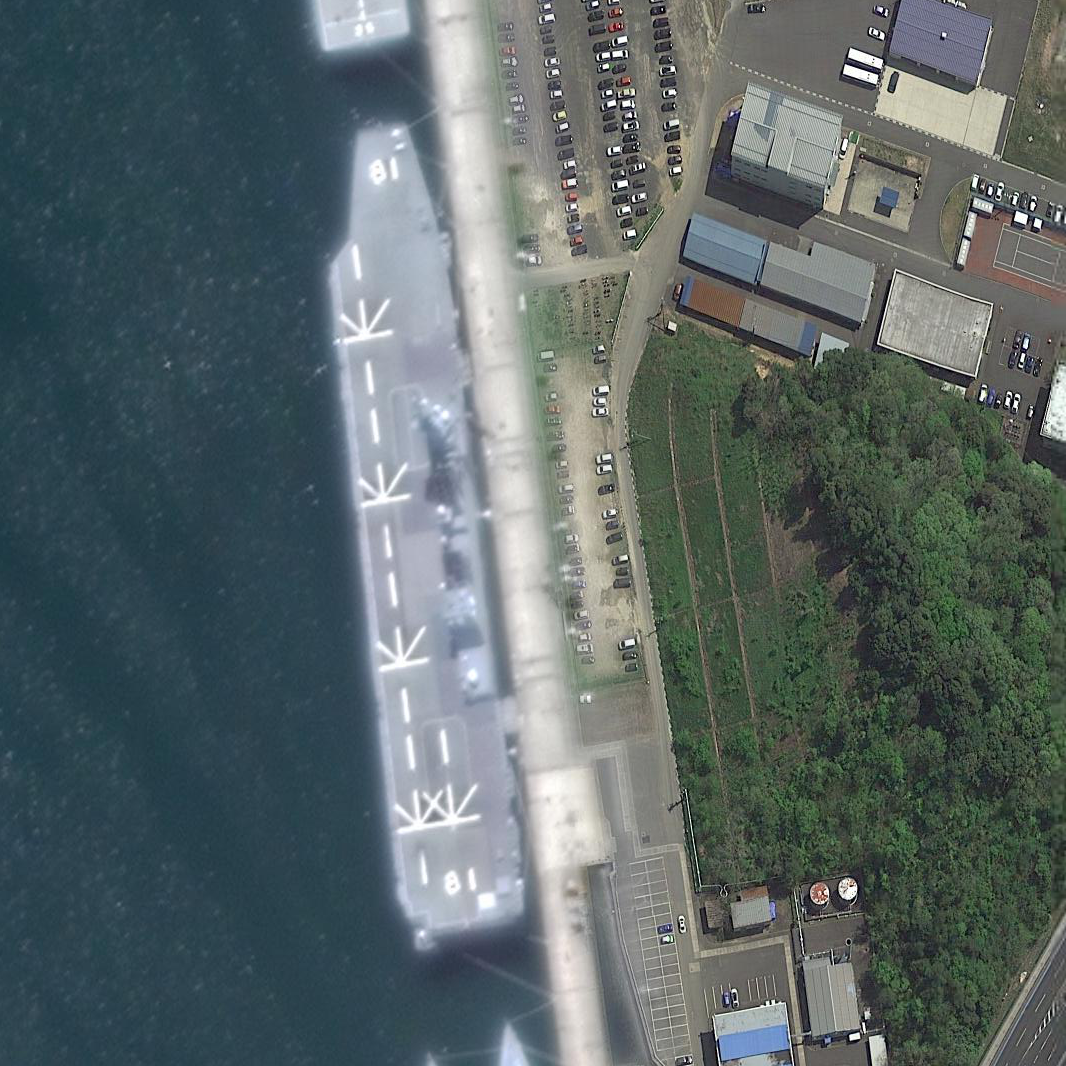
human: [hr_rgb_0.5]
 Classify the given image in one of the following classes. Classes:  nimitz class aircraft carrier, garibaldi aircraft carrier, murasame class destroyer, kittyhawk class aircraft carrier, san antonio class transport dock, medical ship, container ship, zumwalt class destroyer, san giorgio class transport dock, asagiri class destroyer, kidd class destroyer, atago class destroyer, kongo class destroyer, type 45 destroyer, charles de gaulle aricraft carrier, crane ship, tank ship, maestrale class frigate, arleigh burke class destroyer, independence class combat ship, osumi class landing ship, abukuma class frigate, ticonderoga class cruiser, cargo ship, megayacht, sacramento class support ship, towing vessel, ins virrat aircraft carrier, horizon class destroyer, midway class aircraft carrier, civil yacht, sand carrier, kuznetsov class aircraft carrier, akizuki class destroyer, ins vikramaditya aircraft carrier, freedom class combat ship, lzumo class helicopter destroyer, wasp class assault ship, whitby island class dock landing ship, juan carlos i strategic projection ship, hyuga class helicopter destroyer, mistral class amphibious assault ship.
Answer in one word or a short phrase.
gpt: Hyuga class helicopter destroyer